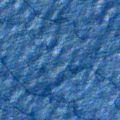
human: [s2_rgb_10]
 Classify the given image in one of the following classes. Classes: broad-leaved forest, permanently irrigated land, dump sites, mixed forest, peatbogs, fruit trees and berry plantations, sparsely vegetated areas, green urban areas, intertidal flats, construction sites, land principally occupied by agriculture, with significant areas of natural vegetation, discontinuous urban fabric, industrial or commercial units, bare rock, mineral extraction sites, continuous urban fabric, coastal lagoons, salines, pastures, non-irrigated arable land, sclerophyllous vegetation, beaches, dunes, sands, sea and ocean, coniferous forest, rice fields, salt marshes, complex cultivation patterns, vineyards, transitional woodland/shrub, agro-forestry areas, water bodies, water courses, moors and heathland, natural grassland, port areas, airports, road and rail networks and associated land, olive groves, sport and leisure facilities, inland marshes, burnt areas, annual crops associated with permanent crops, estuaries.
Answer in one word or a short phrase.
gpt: sea and ocean